Question: I have two datasets, each with two columns (can be made into one column) and 1000s of rows.
'''
A = pd.DataFrame([['07/05/2013 08:00', 1.871287], ['07/05/2013 08:15', 1.878118], ['07/05/2013 08:30', 1.882696], ['07/05/2013 08:45', 1.891523], ['07/05/2013 09:00', 1.876457]], columns=['C', 'D'])
B = pd.DataFrame([['07/05/2013 08:00', 0.942500], ['07/05/2013 08:15', 0.959445], ['07/05/2013 09:00', 0.975362], ['07/05/2013 09:15', 0.981597], ['07/05/2013 09:30', 0.987643]], columns=['E', 'F'])
'''
One column is a timestamp, the other is a measurement. I need to correlate the two measurements, but one of the datasets has extra measurements.
I want the code to read one row from the first (full) dataset, check if there is a corresponding measurement in the second dataset made at the same date/time, and if not then delete the entire row from the first dataset. I want to repeat this for all rows in the first dataset.
Visual example:

Would an 'if' statement to check if the datetime of one df exists in the other, and keep the row if true but remove it if false, work? This seems inefficient. Could this process instead be achieved more efficiently through merges/joins, or some other way?
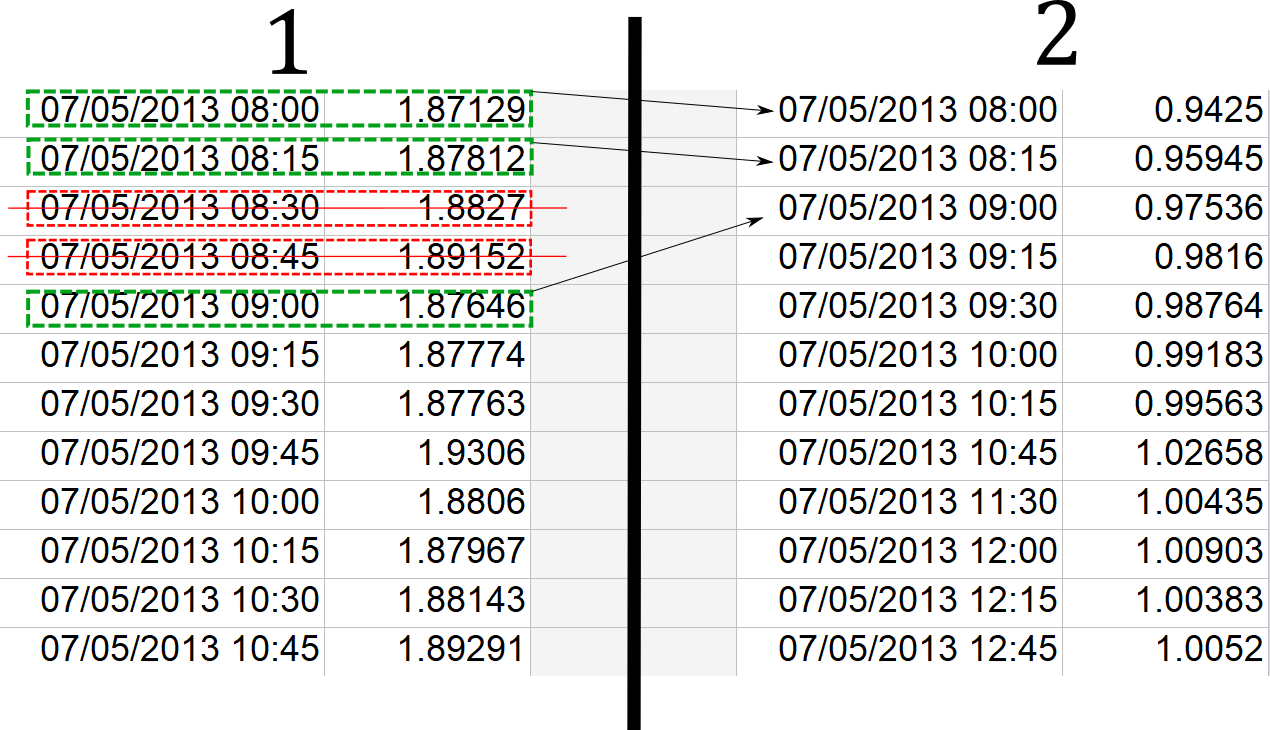
Answer: Your question doesn't contain enough information. So I'll try to guess and show you a toy example.
If your using pandas then the solution would be:
'''
>>> df1 = pd.DataFrame([x for x in pd.date_range('1/1/2020', '3/1/2020')], columns=['date'])
>>> df2 = pd.DataFrame([x for x in pd.date_range('2/20/2020', '3/1/2020')], columns=['date'])
>>> df1.shape
out: (61, 1)
>>> df2.shape
out: (11, 1)
>>> df1.head()
out:
date
0 2020-01-01
1 2020-01-02
2 2020-01-03
3 2020-01-04
4 2020-01-05
>>> df2.head()
out:
date
0 2020-02-20
1 2020-02-21
2 2020-02-22
3 2020-02-23
4 2020-02-24
>>> new_df = df1[df1['date'].isin(df2['date'])]
>>> new_df
out:
date
50 2020-02-20
51 2020-02-21
52 2020-02-22
53 2020-02-23
54 2020-02-24
55 2020-02-25
56 2020-02-26
57 2020-02-27
58 2020-02-28
59 2020-02-29
60 2020-03-01
>>> new_df.shape
out: (11, 1)
'''
Now in the "new_df" you will have only those dates which are contained in both dataframes